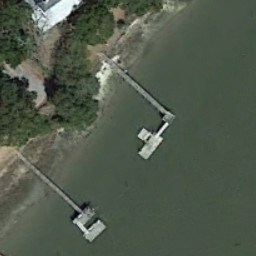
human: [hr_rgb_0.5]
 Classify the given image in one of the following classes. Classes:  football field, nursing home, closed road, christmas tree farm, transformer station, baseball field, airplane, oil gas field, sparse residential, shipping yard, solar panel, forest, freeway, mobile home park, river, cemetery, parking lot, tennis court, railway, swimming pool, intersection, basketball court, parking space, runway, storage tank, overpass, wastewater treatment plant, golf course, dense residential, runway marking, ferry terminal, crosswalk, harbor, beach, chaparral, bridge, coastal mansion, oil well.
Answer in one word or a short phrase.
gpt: ferry terminal